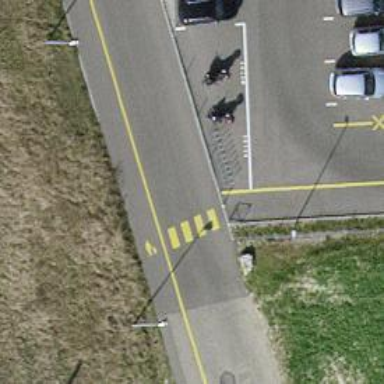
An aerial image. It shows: Marked crossing on the road.